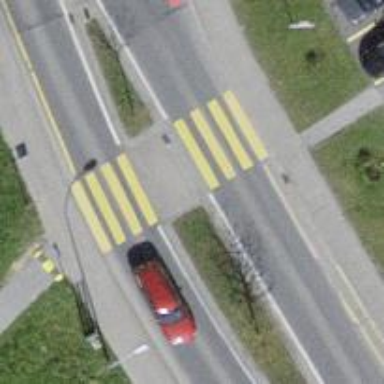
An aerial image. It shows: Kerb barrier.